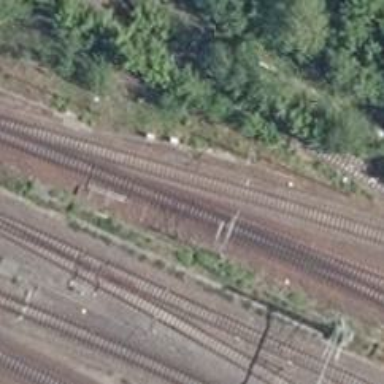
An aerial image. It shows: Railway signal.